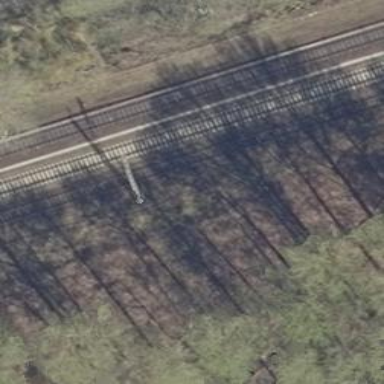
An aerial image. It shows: Railway signal.